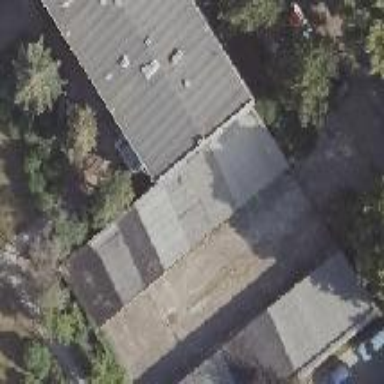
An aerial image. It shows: Group of garages.